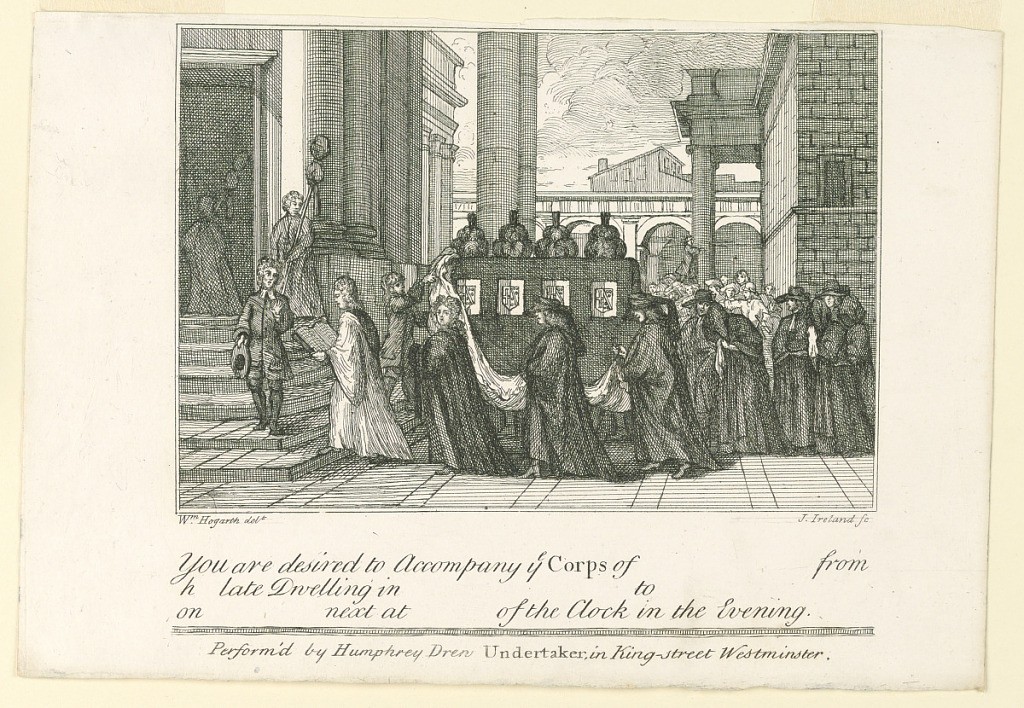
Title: Invitation for a Funeral
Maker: Jane Ireland, British
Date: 1794
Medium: Etching on paper
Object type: Print
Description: A funeral procession arriving from right to a church at left. In immediate background classical houses.